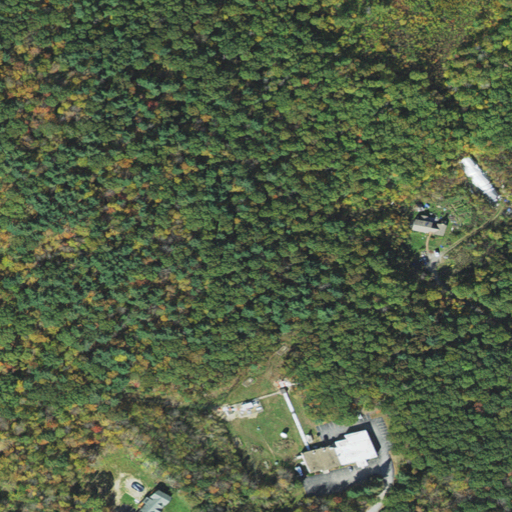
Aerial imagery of mountain in Massachusetts named Little Asnebumskit Hill containing deciduous forest, mixed forest, pasture, evergreen forest, medium intensity development, low intensity development, high intensity development, and open development